Field crop: maize
Growth stage: 1
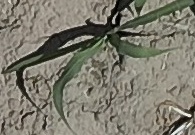
Species: sorghum